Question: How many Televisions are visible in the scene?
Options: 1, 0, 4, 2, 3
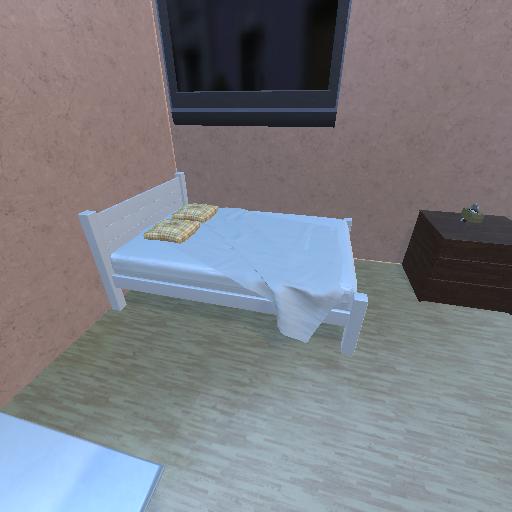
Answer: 1